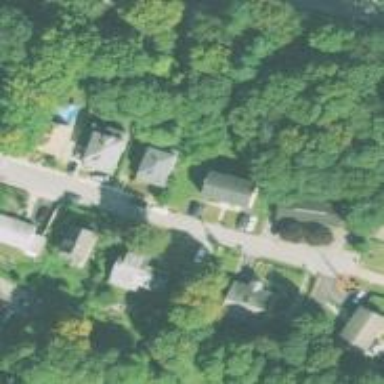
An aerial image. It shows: Residential driveway serving as service road.